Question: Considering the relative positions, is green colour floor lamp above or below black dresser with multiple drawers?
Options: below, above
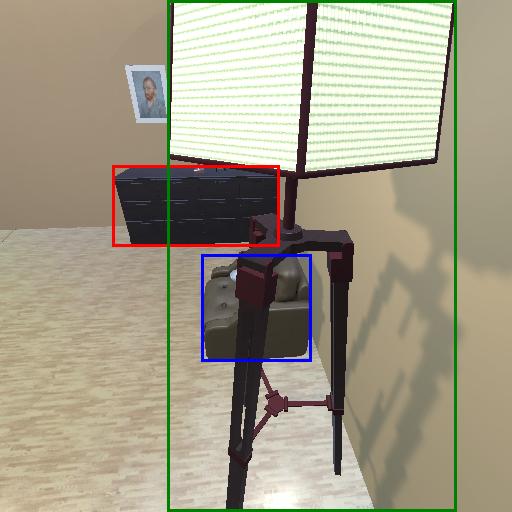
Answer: below